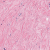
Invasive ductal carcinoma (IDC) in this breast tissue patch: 0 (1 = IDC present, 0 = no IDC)